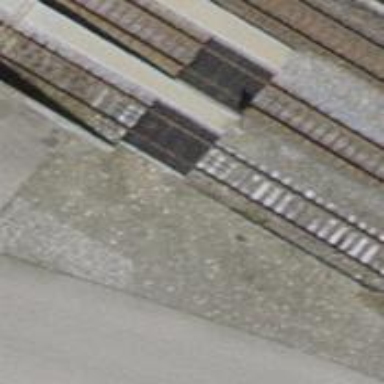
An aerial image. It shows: Crossing for the railway.